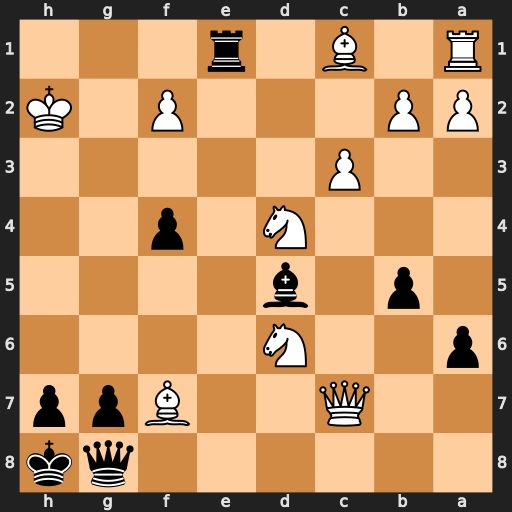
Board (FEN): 6qk/2Q2Bpp/p2N4/1p1b4/3N1p2/2P5/PP3P1K/R1B1r3
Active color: b
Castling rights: -
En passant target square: -
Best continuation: Rh1#